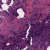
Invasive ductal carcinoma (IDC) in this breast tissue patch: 1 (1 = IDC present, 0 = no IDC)